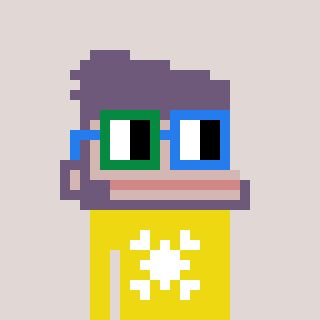
a pixel art character with square green and blue glasses, a ape-shaped head and a yellow-colored body on a warm background